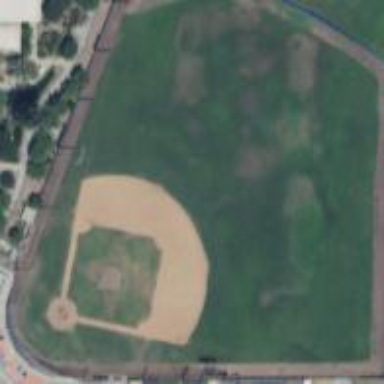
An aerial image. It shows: Baseball pitch for leisure land.